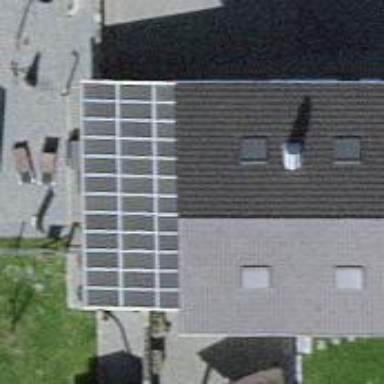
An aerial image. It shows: Solar power generator using photovoltaic method with solar photovoltaic panel types.